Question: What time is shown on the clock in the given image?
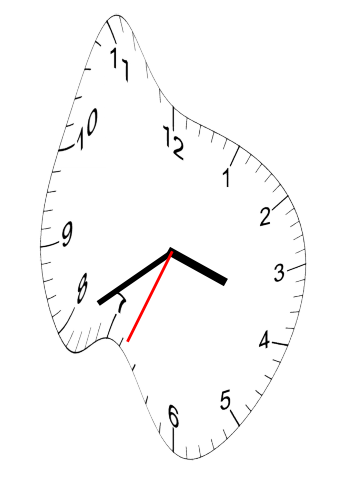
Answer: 03:39:34